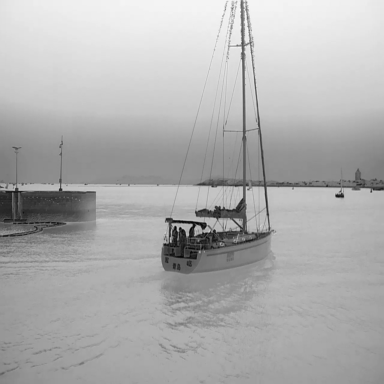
There are 17 objects shown in the infrared image, including eight sailboats, seven canoes, and two container_ships.